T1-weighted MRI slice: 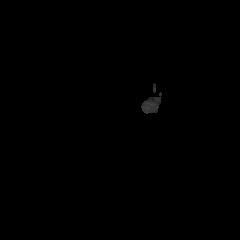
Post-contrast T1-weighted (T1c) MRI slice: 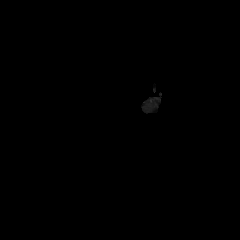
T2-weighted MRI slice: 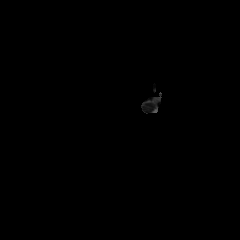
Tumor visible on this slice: no